Aerial crown-view tile of a tropical tree (Barro Colorado Island, Panama), acquired 20250217:
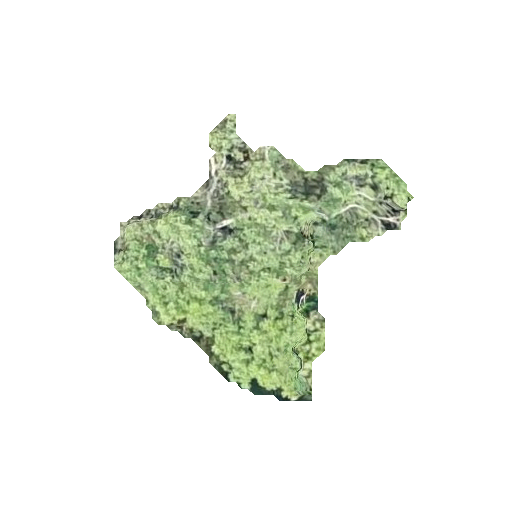
Species: Astronium graveolens
GBIF accepted scientific name: Astronium graveolens
Crown area: 63.776 m²